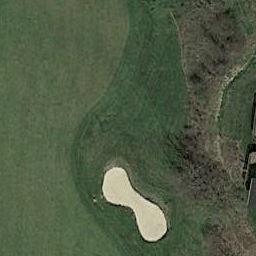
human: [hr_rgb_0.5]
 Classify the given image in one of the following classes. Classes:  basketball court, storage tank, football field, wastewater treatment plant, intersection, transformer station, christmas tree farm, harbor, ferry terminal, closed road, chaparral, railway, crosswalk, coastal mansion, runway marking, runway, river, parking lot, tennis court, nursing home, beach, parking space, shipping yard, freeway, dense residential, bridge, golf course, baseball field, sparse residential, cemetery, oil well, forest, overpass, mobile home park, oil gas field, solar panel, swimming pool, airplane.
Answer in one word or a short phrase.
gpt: golf course